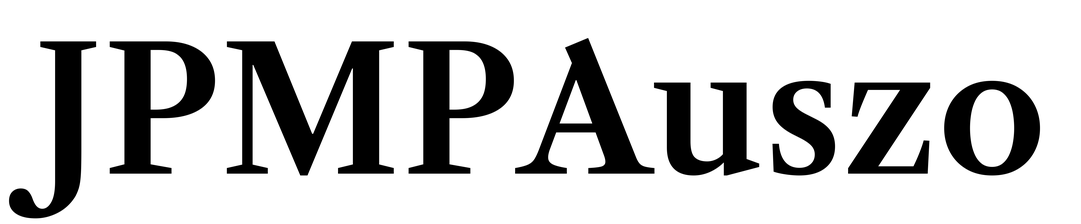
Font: LibreCaslonText_SemiBold